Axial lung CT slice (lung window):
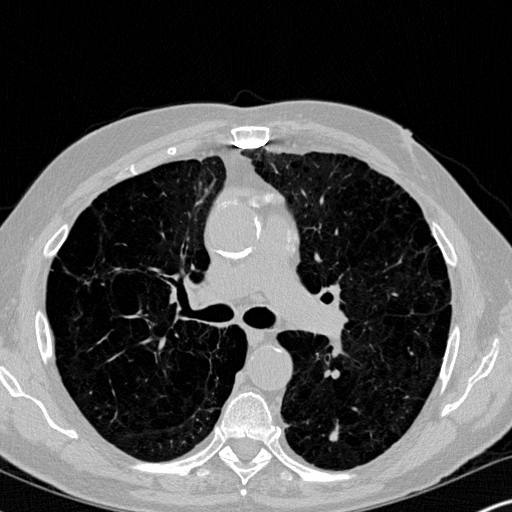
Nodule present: yes
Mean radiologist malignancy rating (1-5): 3.5